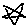
Label: star